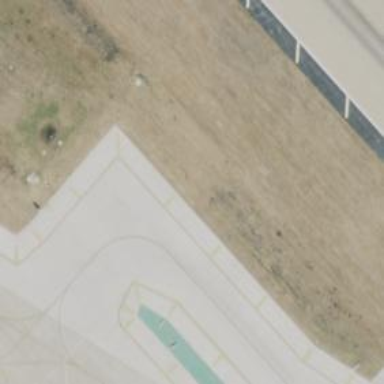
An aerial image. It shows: View of taxiway at the airport.